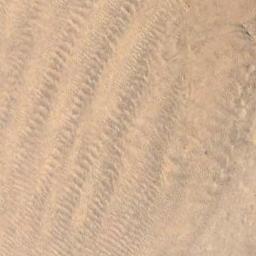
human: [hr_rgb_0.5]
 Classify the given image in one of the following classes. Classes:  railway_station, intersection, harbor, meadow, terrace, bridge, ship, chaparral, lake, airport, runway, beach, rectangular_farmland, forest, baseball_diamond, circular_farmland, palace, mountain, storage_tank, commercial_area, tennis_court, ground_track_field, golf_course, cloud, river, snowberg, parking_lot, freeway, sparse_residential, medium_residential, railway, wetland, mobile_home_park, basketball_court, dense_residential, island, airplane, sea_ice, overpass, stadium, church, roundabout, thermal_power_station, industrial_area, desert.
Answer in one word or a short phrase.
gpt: desert